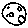
Label: moon